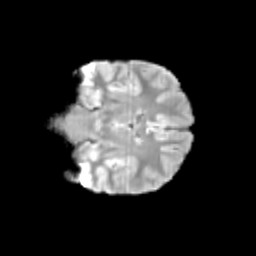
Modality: T2w
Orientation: coronal
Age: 12
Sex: female
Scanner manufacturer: siemens
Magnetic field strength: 3 T
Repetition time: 3.8 s
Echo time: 0.07 s